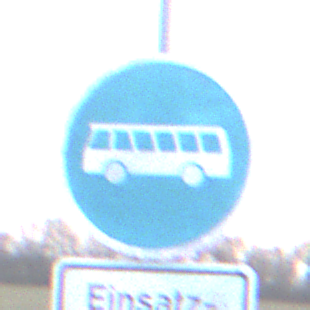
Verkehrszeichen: Busssonderstreifen
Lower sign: BesondereFahrzeugeUndTransportgueter3
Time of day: SunriseSunset
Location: Outdoor (Nature)
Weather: PartlyCloudy
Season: NotSpecified
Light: Natural